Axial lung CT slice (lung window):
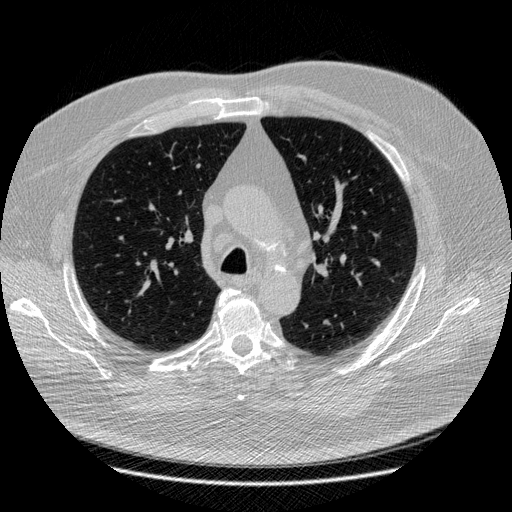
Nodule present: no